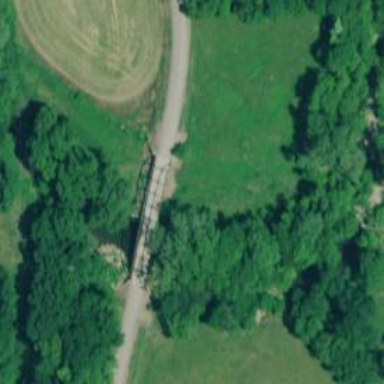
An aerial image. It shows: Unclassified road passing over truss bridge.